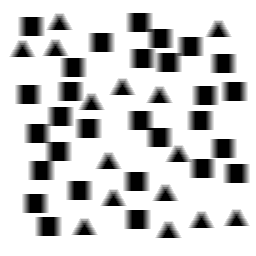
Squares: 29
Triangles: 15
Stars: 0
Total shapes: 44